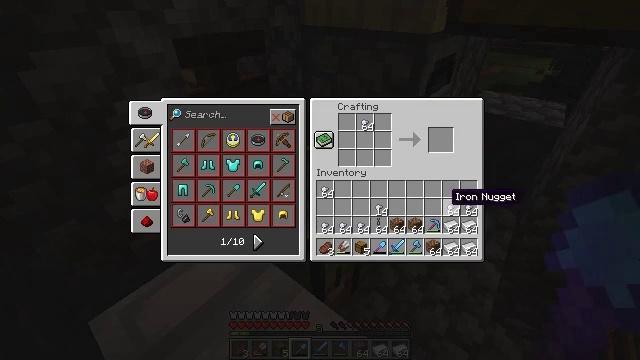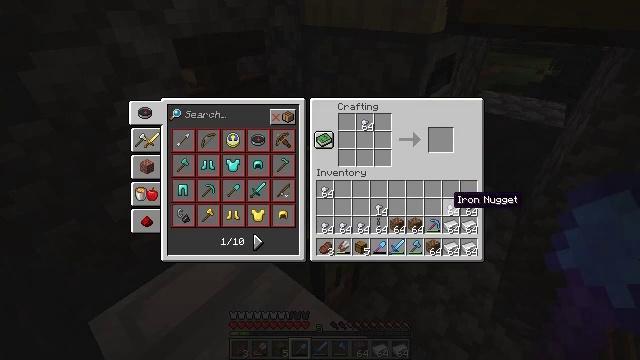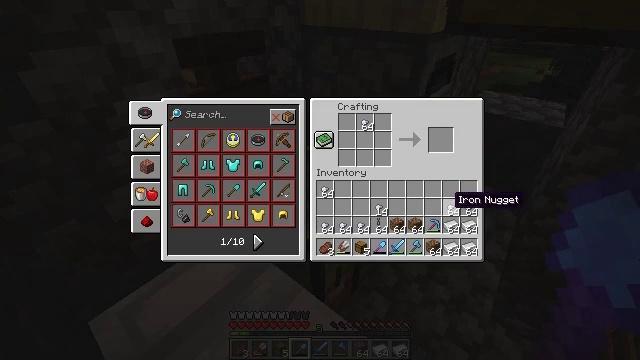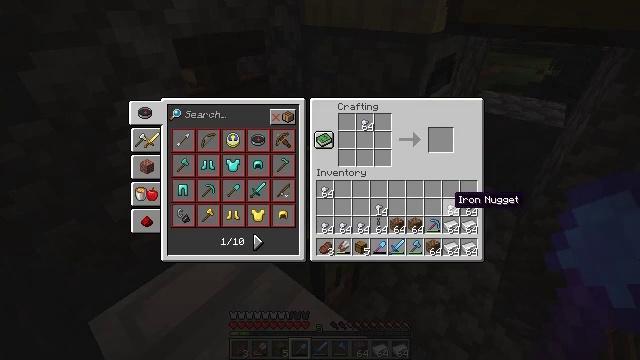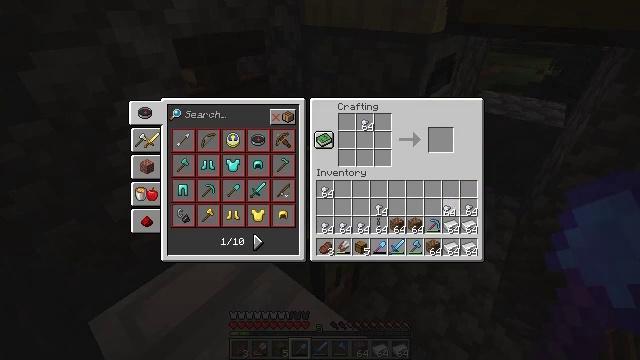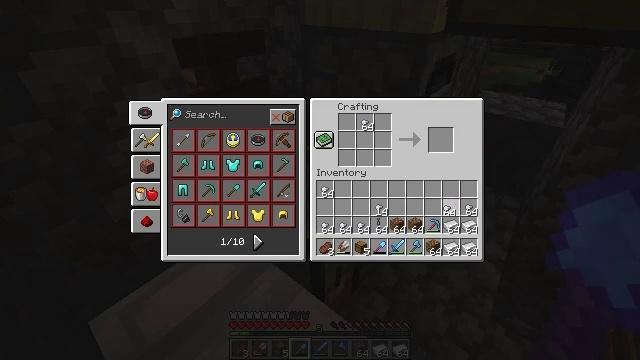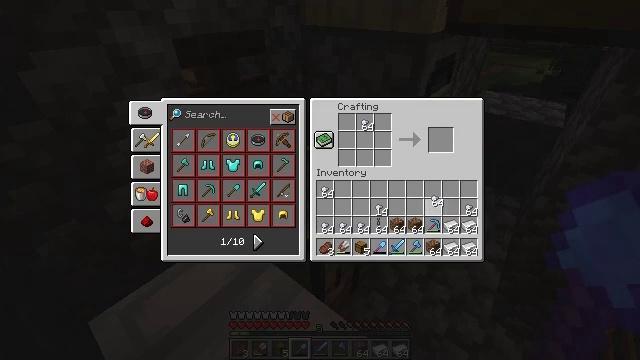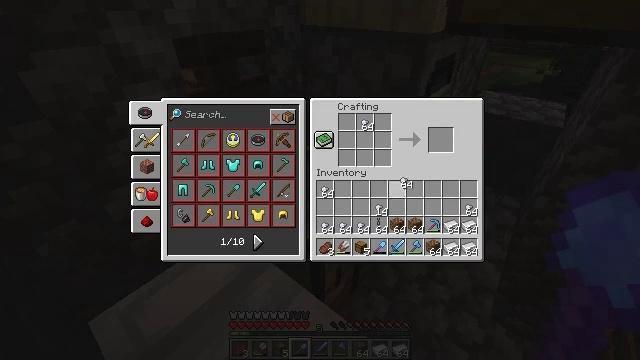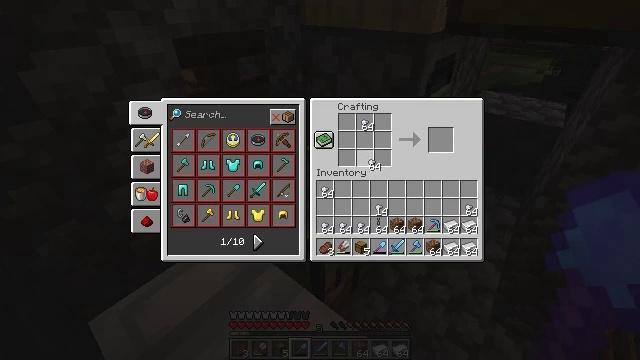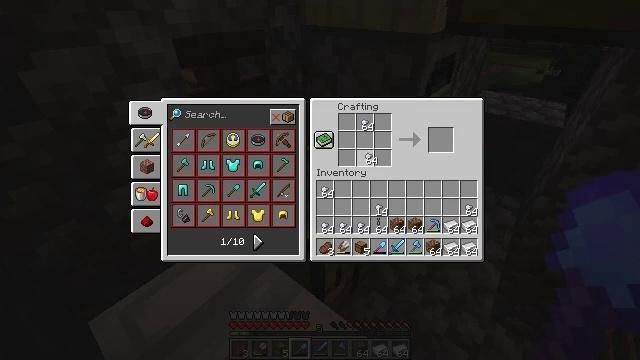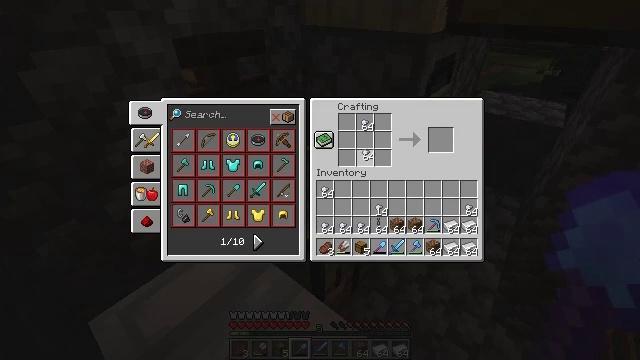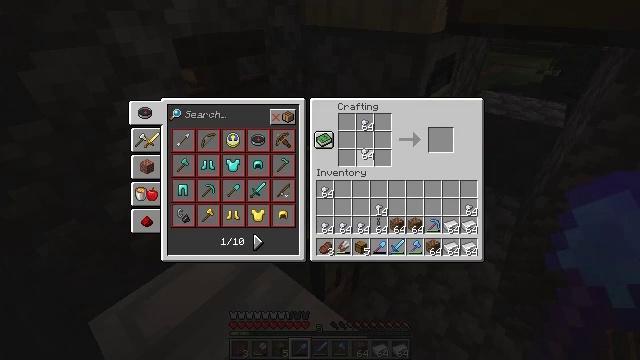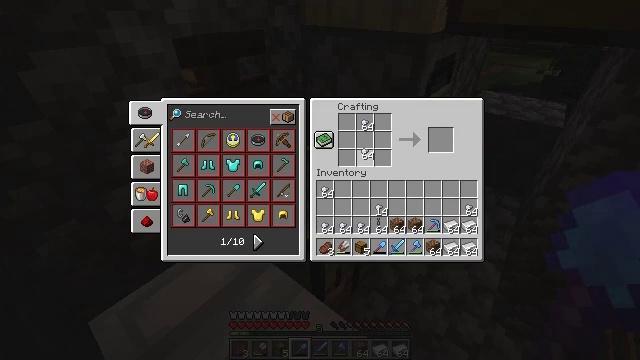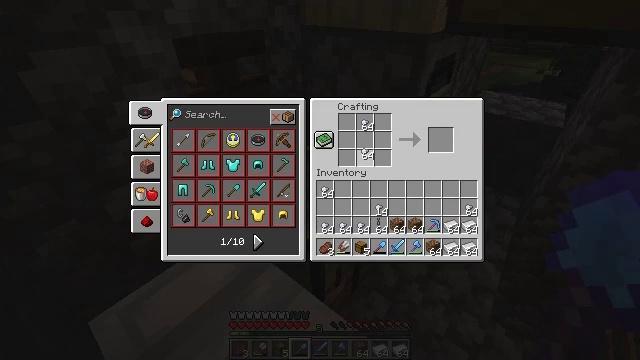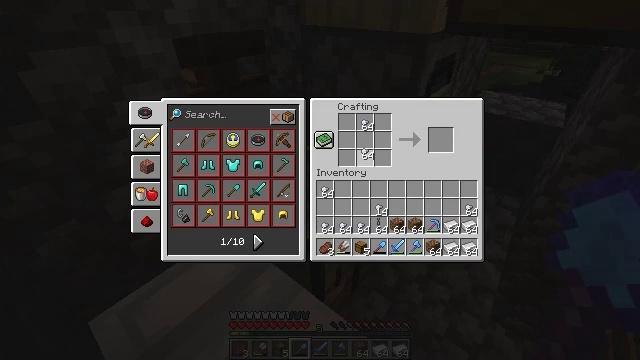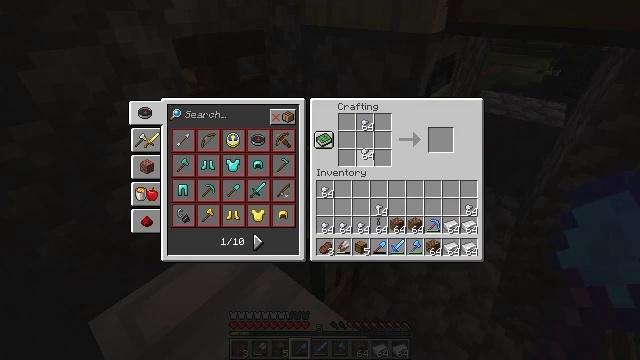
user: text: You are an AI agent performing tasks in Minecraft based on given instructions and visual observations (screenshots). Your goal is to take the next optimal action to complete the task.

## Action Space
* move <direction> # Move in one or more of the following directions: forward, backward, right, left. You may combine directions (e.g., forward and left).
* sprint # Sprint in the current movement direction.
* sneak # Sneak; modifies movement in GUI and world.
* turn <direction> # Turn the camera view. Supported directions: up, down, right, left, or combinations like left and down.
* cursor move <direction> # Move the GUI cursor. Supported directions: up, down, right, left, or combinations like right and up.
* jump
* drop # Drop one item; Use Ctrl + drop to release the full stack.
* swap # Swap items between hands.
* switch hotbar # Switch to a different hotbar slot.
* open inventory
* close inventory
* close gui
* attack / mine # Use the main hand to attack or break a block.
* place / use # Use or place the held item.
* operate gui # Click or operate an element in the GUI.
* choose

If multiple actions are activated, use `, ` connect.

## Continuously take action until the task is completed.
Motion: motion action
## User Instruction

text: Make a chain with iron nuggets and iron ingot.
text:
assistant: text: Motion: no_op
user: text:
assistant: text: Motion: no_op
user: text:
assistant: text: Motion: no_op
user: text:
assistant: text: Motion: operate gui
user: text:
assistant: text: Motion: operate gui
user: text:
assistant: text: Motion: cursor move left and up
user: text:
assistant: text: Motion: cursor move left and up
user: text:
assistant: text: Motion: cursor move left and up
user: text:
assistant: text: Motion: no_op
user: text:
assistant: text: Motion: no_op
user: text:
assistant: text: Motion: no_op
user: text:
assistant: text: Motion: no_op
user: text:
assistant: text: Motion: no_op
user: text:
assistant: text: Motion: operate gui
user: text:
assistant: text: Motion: operate gui
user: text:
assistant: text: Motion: no_op
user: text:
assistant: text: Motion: no_op
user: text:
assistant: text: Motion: no_op
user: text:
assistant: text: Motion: cursor move right and down
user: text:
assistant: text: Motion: cursor move right and down
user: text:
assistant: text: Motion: cursor move right and down
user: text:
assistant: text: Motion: cursor move right
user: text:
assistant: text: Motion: no_op
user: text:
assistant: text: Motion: no_op
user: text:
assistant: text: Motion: no_op
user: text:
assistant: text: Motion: no_op
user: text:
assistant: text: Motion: no_op
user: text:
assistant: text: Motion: no_op
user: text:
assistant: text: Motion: no_op
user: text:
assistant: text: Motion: no_op